Question: I am trying to run a simple perl code that uses Persian/Arabic characters:
'''
#!/usr/bin/perl
use strict;
use warnings;
print "slm";
'''
I am using strawberry perl on Windows 7. When I fire up the command line and execute the program, the message shown is garbled. The encoding should be utf-8 to get the message rendered correctly.
So I figured if I use the 'chcp 65001' command, the problem will be resolved. Unfortunately that didn't help and I still have the same problem.
I tried rewriting the beginning lines to get the correct encoding:
'''
#!/usr/bin/perl
use utf8;
use strict;
use warnings;
use warnings qw(FATAL utf8);
binmode STDOUT, ':encoding(UTF-8)';
print "slm";
'''
Then I ran perl on command-line and first executed the line 'chcp 65001' and then ran the program. Here's what I got:

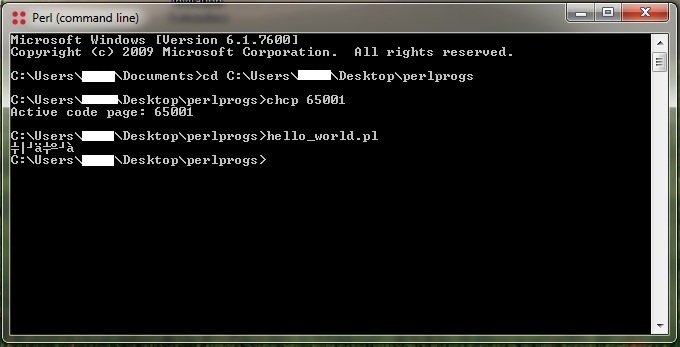
Answer: This seems to be related to my <URL>.
A work-around seems to be to use 'binmode(STDOUT, ":unix:encoding(utf8):crlf");' to undo the fact that when output is to a 'cmd.exe' window (and only in that case) the bottom-most 'unix' layer has the CRLF flag set (in direct contradiction to <URL>.
Instead of 'cmd.exe', you can use <URL>.
Don't let what happens in 'cmd.exe' dictate anything.